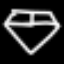
Label: diamond